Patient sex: F
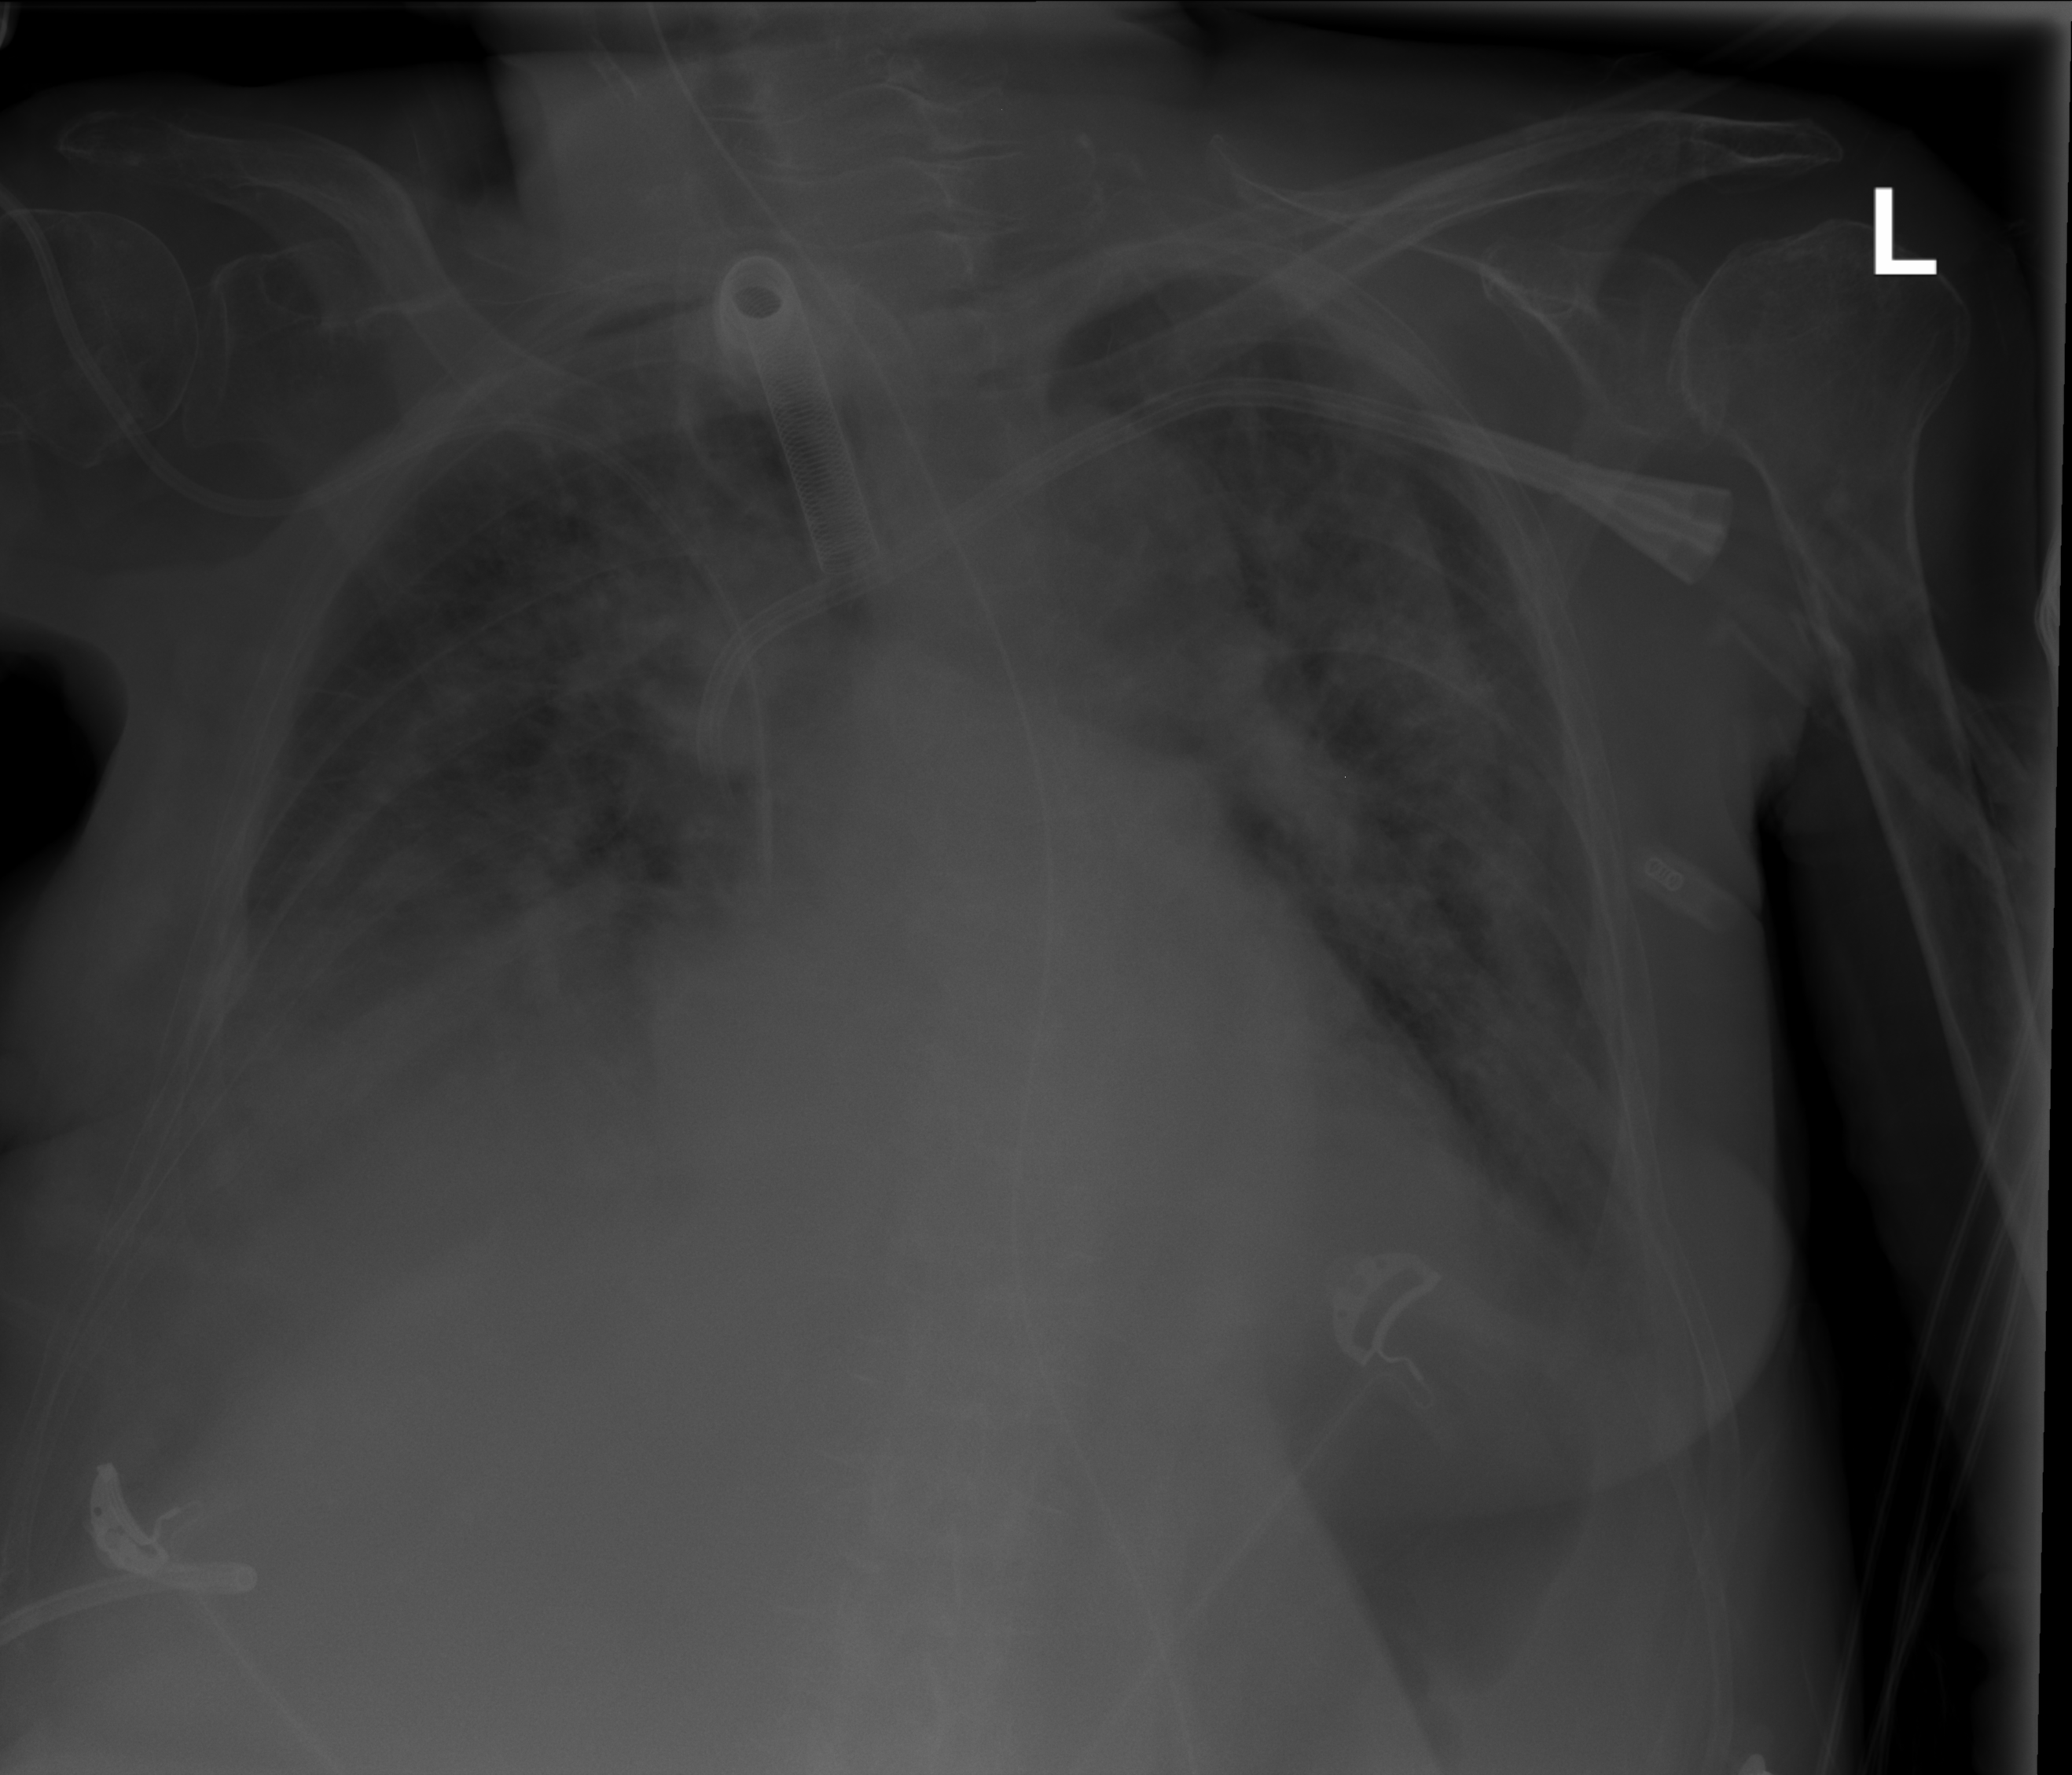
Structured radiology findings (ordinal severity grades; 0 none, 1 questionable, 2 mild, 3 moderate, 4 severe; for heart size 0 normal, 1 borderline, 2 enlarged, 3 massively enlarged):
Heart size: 0
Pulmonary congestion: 3
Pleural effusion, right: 2
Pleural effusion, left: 2
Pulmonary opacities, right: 2
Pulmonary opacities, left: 2
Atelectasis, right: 2
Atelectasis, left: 2